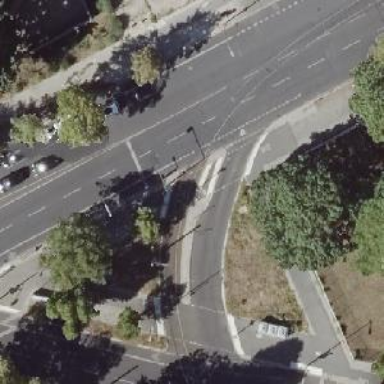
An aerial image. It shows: Footway located on traffic island.